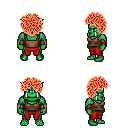
a pixel art fantasy rpg character, male body template, orc, green skin, brown pirate shirt, red pants, red curly afro hairstyle, cloth bracers, four views (front, back, left, right), 2x2 character sprite sheet, small pixel art, hard edges, no anti-aliasing